Question: In my application I am trying to use 'RowFilter' or 'Select' methods of 'DataSet' to show the values selected by the User in 'ComboBox'. The 'DataSet' has five columns hence my project has five 'ComboBoxes' populated with same values of columns of 'DataSet' respectively. Now I am trying to search the user selected values in the DataSet and populate in DataGridView. I have tried the below: ()
'''
dgvMain.DataSource = null;
dgvMain.DataSource = dsMainDoctors.Tables[0].Select("Name = '" + cmbDoctorName.Text +"'");
'''
'''
dgvMain.DataSource = null;
dgvMain.DataSource = dsMainDoctors.Tables[0].DefaultView.RowFilter = "Name = '" + cmbDoctorName.Text + "'";
'''
The first attempt is not showing anything but the second one is showing something like the below image instead of showing columns. Here I am trying to search with only one column value, but I need to search with three different columns of 'DataSet' how to do that?

I know I am doing something wrong in my code. please suggest what should I do to correct my code. Please no linq because it is restricted by my head members. but all type of anwswers are welcome.
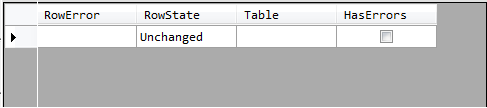
Answer: You could try to assign the defaultview, after the filtering action, to the datasource
'''
dgvMain.DataSource = null;
dsMainDoctors.Tables[0].DefaultView.RowFilter = "Name = '" + cmbDoctorName.Text + "'";
dgvMain.DataSource = dsMainDoctors.Tables[0].DefaultView;
'''